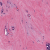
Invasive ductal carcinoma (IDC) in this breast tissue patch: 1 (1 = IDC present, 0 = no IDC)